Question: I am trying to update the table as new records come in for table below:

I have got the part where I need to get live information using Ajax. I am using the '<tr id = {$university}>' as ids to create new rows or update existing. But the updating doesn't seem to work. i.e. If a new student entry is made for University A, than adding a new HTML code. So my existing HTML code looks like
'''
<tr id = "A">
<td>A</td>
<td>Mr. X</td>
<td>a@b.com</td>
</tr>
<tr id = "A">
<td></td>
<td>Mr. Y</td>
<td>e@f.com</td>
</tr>
<tr id = "A">
<td></td>
<td>Mr. S</td>
<td>u@i.com</td>
</tr>
'''
and when I add new data using same '<tr id = "A">', it does not append information, but creates a new row:
'''
<tr id = "A">
<td>A</td>
<td>Mr. Z</td>
<td>t@t.com</td>
</tr>
'''
will not append information but create another row in UI. How can I append new information to existing rows?
Added the js code: <URL>
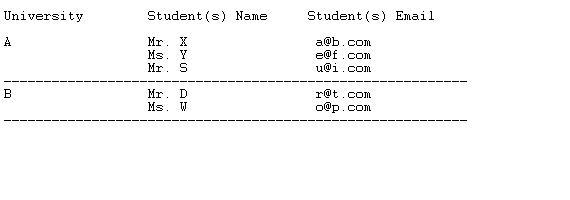
Answer: IDs in HTML are meant to be unique, you shouldn't be duplicating them. Try using a class instead, like '<tr class="a">'.
I also think you need to revisit your table structure. It looks like what you need are multiple tables, such as table "a" and table "b" that you can then append rows to. The way you are manipulating the table rows just isn't how they're built to work. If you had something like '<table id="a">' and '<table id="b">' you could then simply target those and add rows easily.
You may also want to make use of a JavaScript framework such as jQuery. It will make manipulating the table much easier and you will be able to write the code much faster.